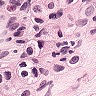
Metastatic tissue present: yes